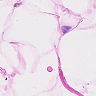
Metastatic tissue present: no